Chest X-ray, AP view. Patient: 50 years old, sex M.
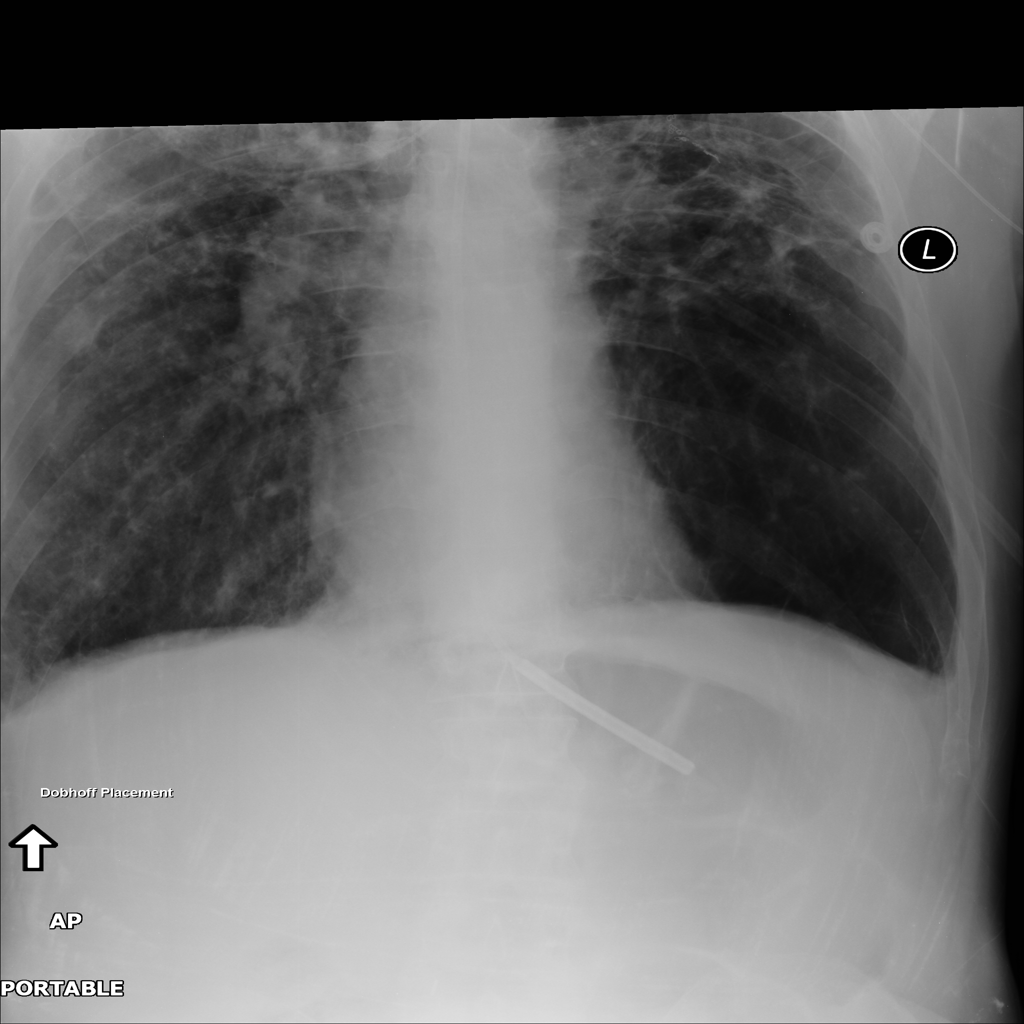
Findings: No Finding